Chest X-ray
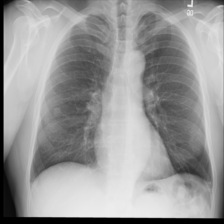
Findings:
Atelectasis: negative
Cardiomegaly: negative
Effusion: negative
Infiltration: negative
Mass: negative
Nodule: positive
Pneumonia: negative
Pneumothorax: negative
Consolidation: negative
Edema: negative
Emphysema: negative
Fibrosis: negative
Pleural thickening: negative
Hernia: negative